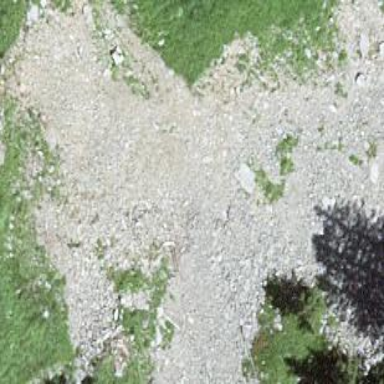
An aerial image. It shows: Natural scree.